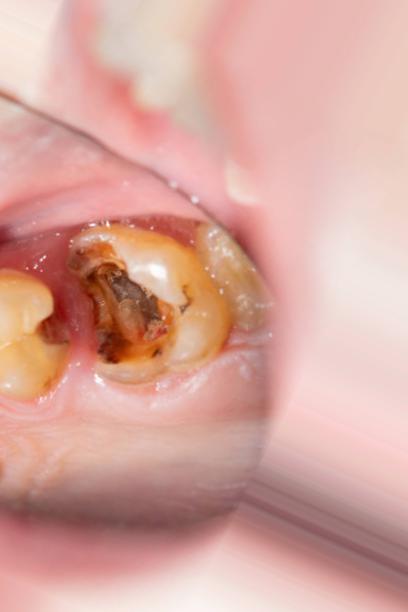
Condition: Caries